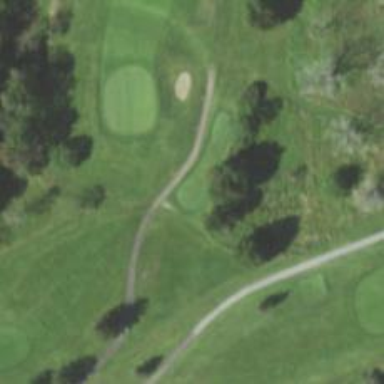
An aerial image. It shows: Golf tee.